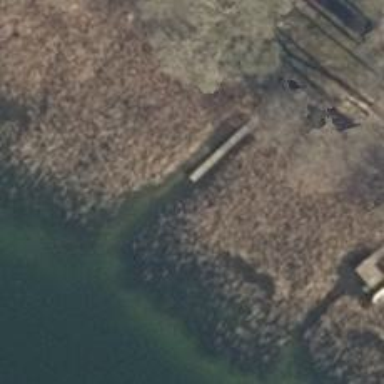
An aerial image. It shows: Man-made pier.